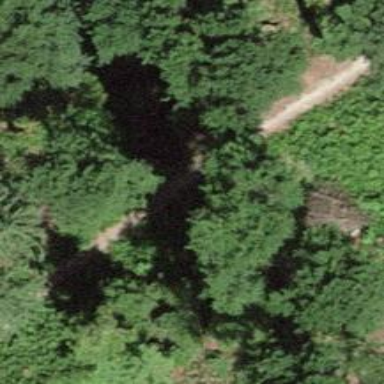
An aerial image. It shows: Unpaved path.